Aerial crown-view tile of a tropical tree (Barro Colorado Island, Panama), acquired 20250124:
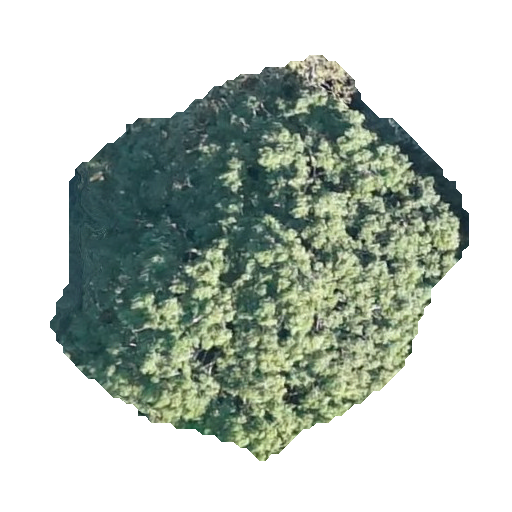
Species: Handroanthus guayacan
GBIF accepted scientific name: Handroanthus guayacan
Crown area: 168.839 m²